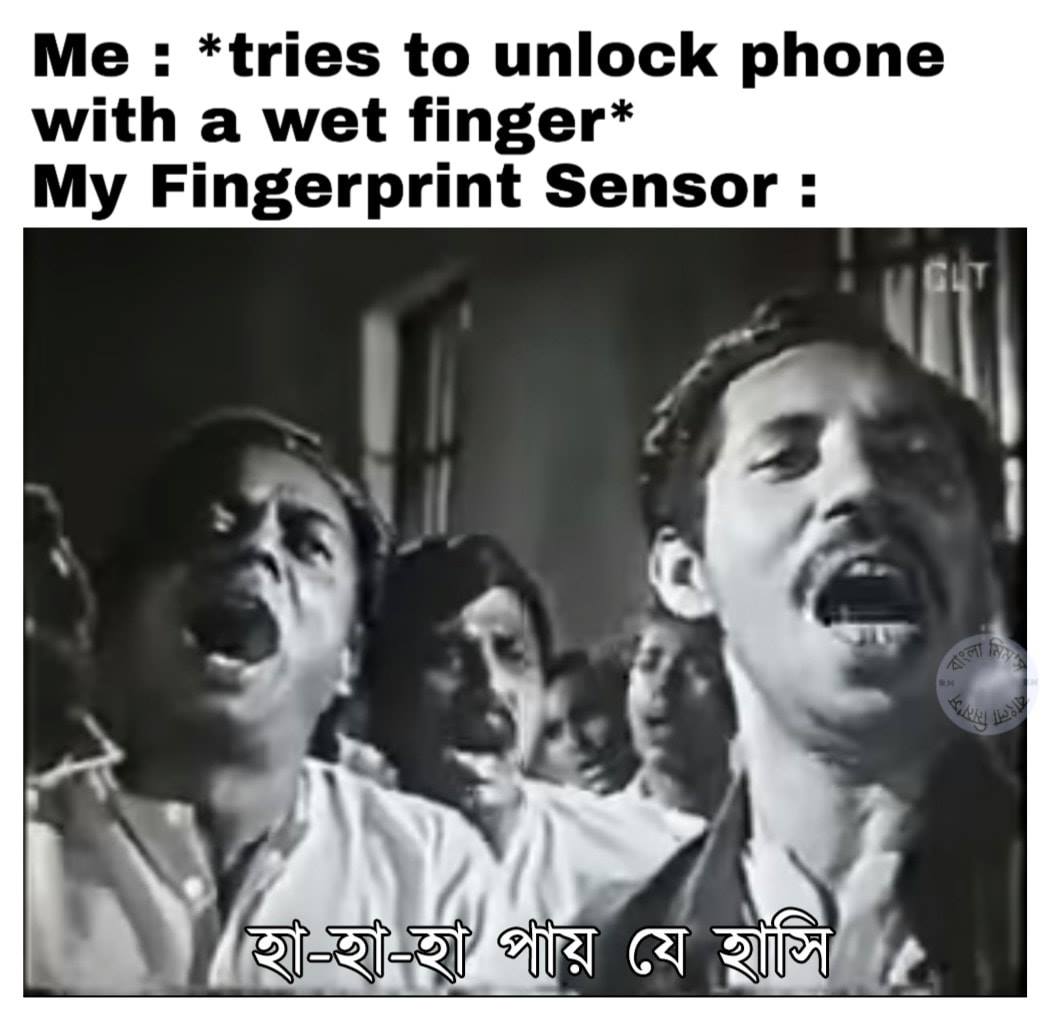
Caption: Me : *tries to unlock phone  with a wet finger*     My Fingerprint Sensor : হা-হা-হা পায় যে হাসি
Label: non-hate